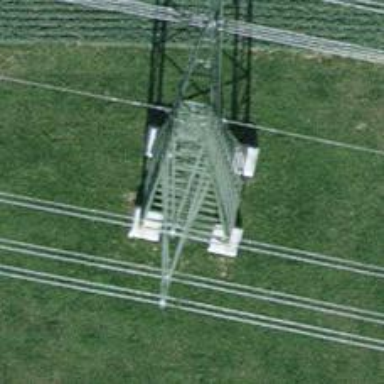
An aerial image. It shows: Towering power structure.